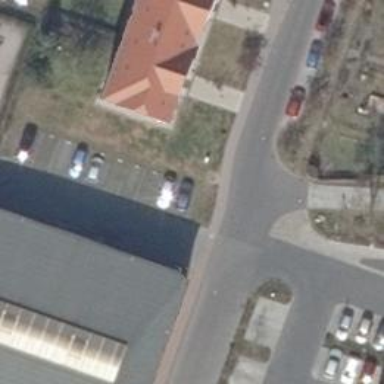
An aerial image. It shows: Footway along the road.